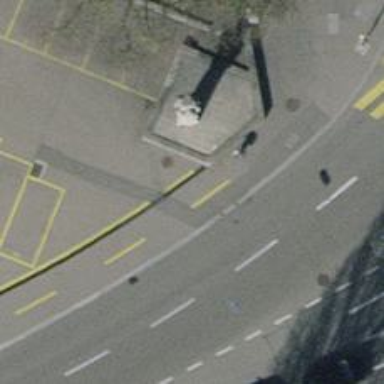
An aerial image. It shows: Unmarked crossing with traffic calming table on the road.